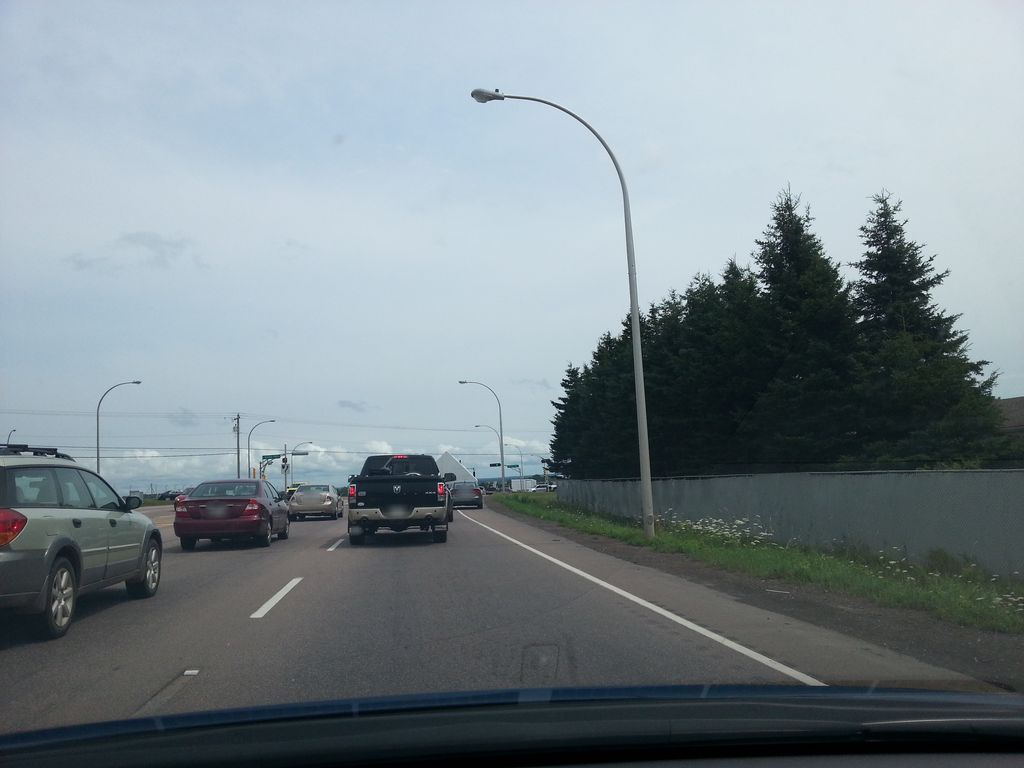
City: charlottetown